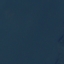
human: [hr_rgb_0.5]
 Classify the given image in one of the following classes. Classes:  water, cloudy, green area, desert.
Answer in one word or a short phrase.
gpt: water